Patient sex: F
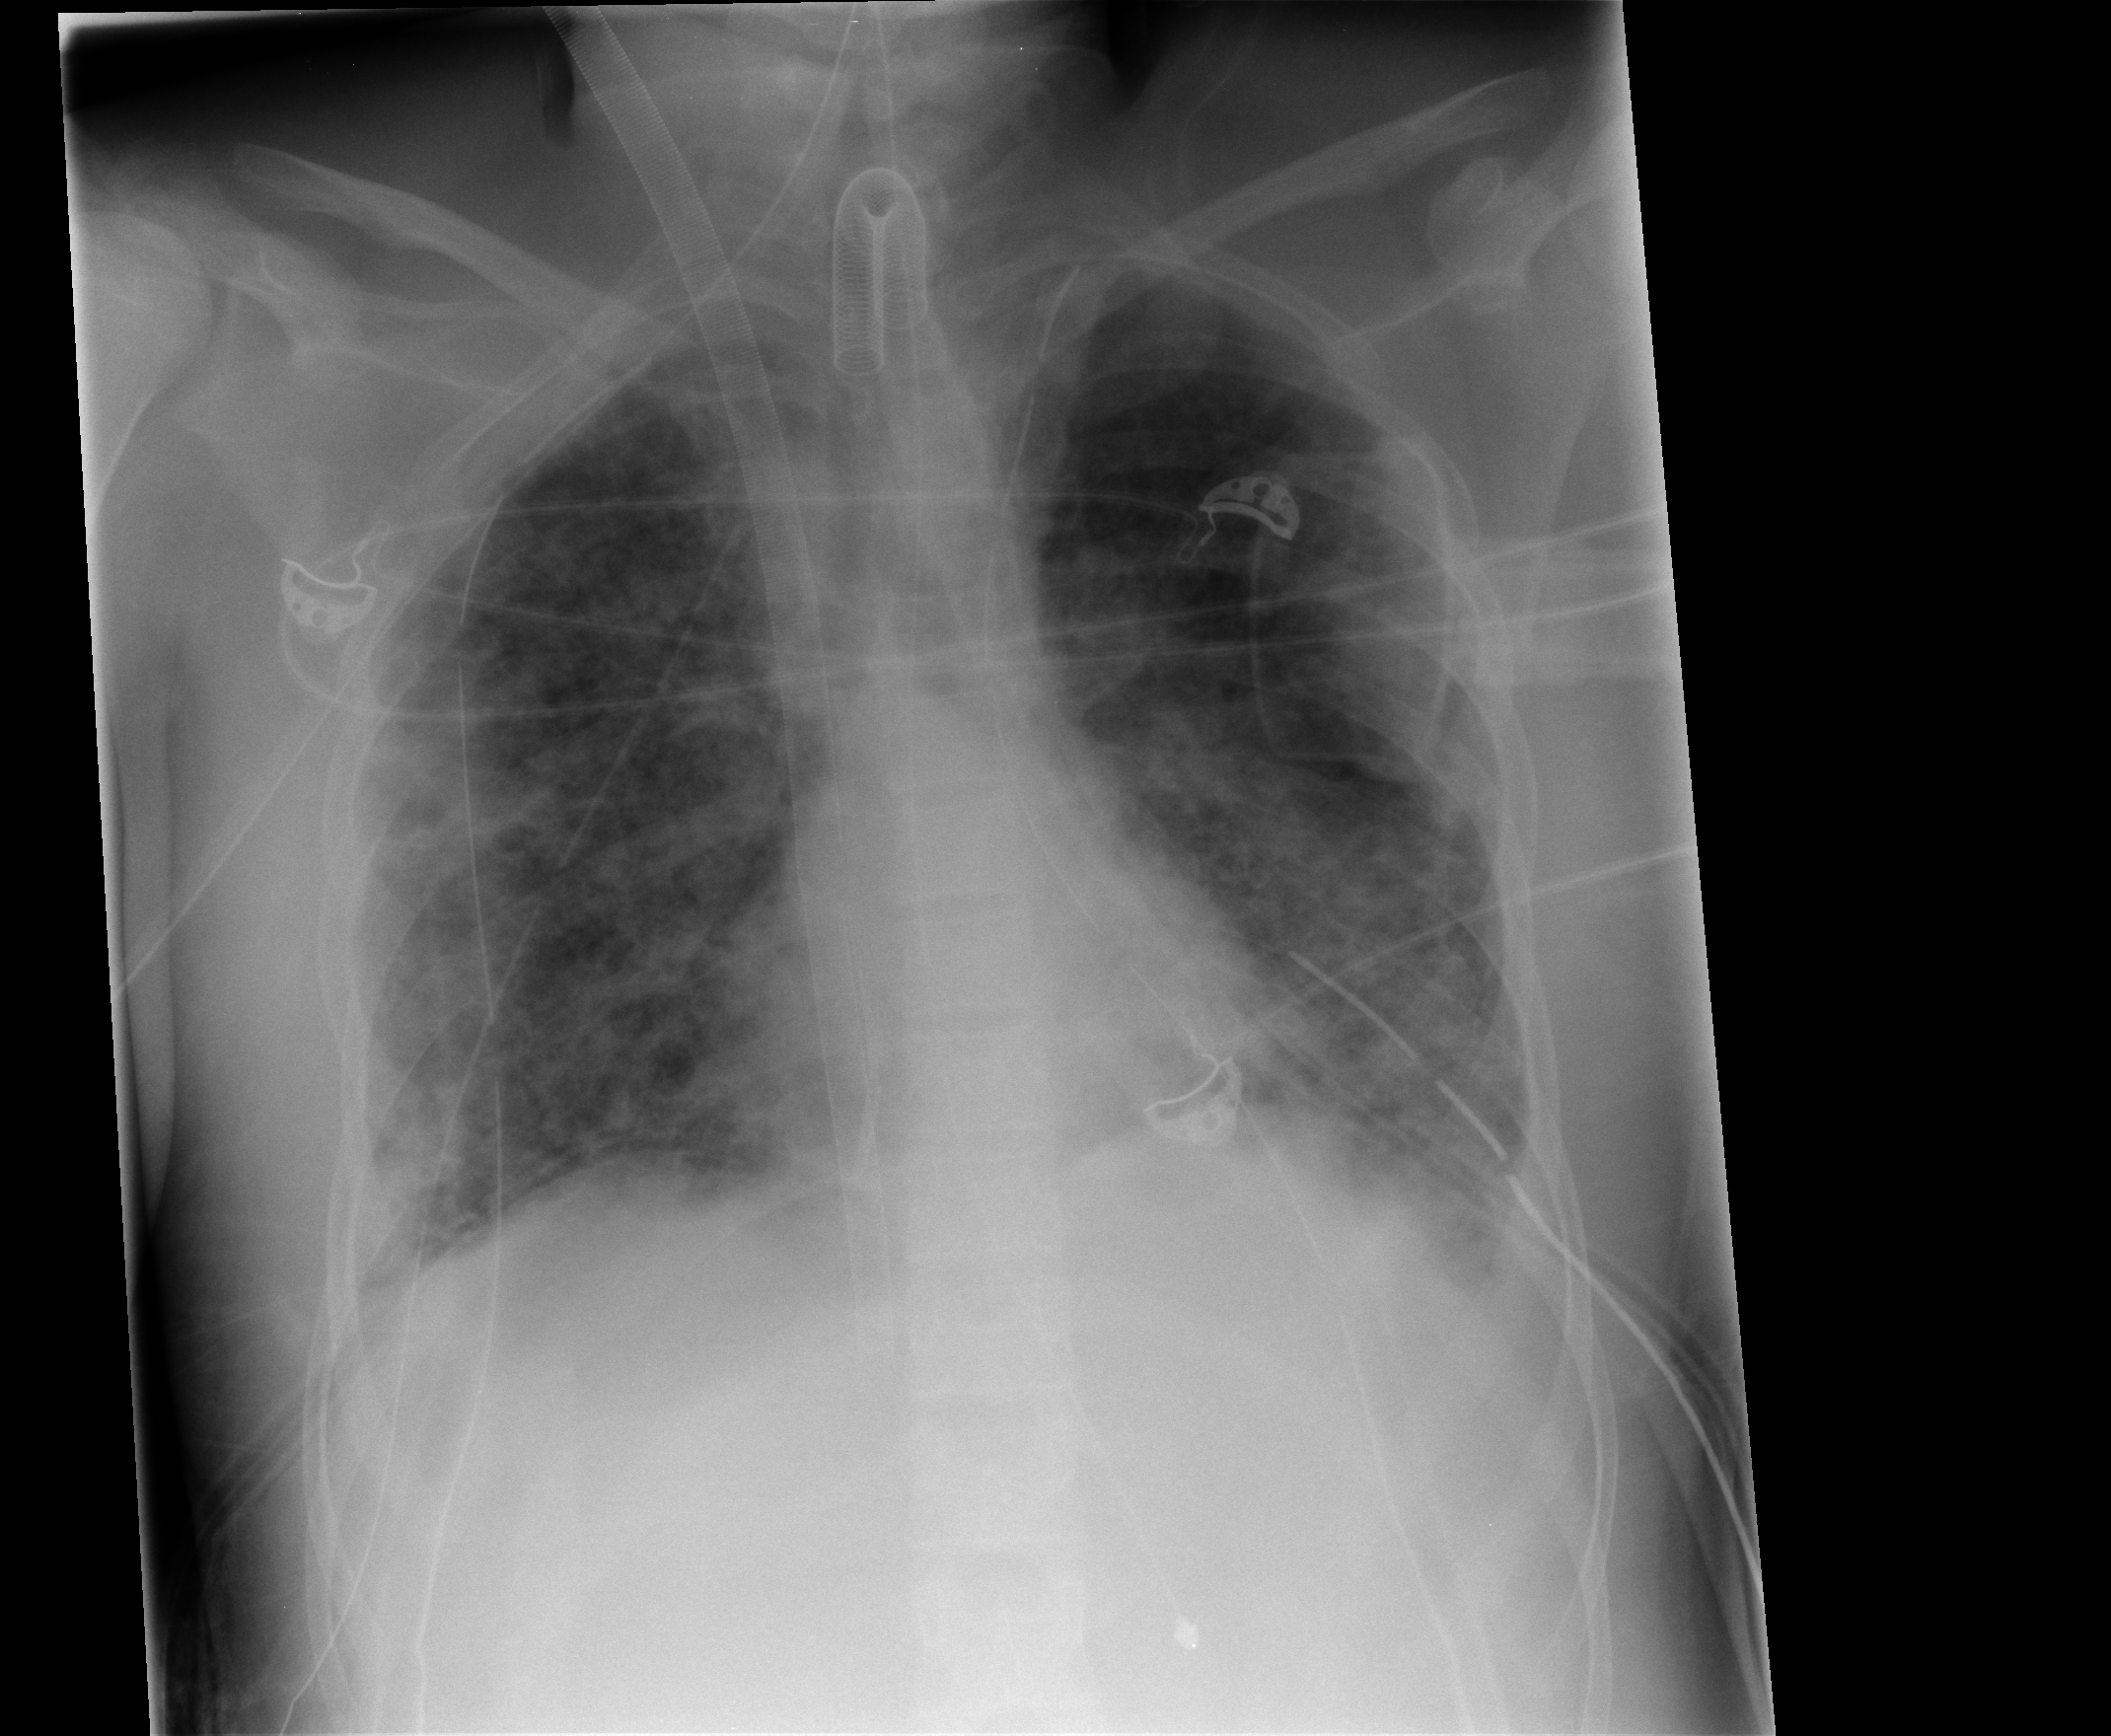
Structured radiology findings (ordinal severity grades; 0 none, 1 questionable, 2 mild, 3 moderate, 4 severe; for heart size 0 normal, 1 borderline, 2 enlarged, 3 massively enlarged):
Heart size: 0
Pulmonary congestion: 2
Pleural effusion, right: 1
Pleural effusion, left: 1
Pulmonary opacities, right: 3
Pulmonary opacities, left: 3
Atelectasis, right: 2
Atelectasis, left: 2